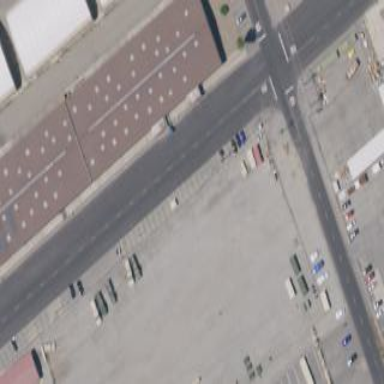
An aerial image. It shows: Warehouse.